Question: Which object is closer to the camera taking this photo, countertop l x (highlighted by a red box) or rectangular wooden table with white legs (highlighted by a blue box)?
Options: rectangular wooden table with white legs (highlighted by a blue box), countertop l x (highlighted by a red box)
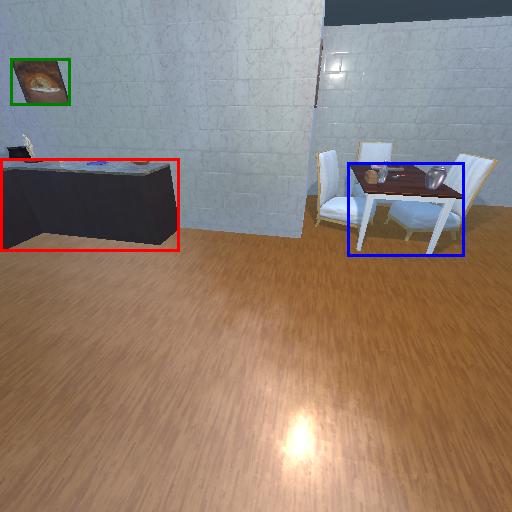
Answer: rectangular wooden table with white legs (highlighted by a blue box)